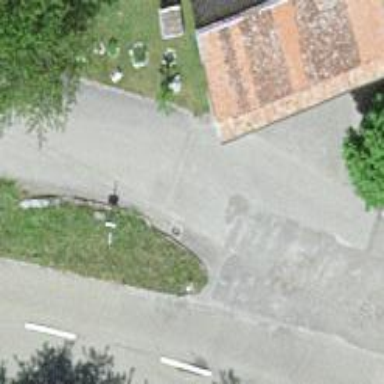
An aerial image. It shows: Smoothly paved residential road.